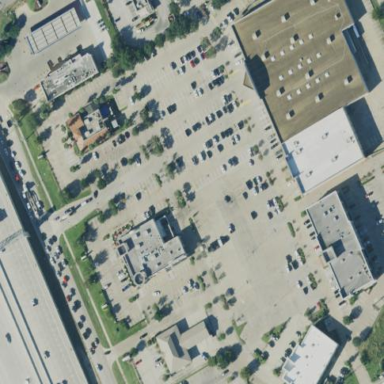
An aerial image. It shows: Retail area.